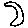
Label: moon